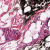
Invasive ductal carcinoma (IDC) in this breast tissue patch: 0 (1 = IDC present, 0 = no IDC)